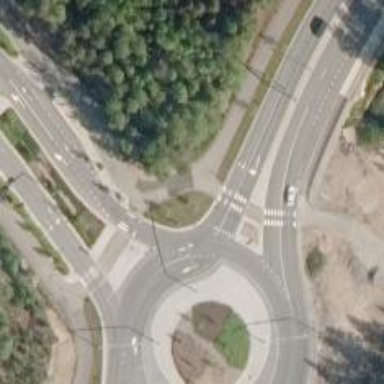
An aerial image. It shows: Crossing on asphalt cycleway.